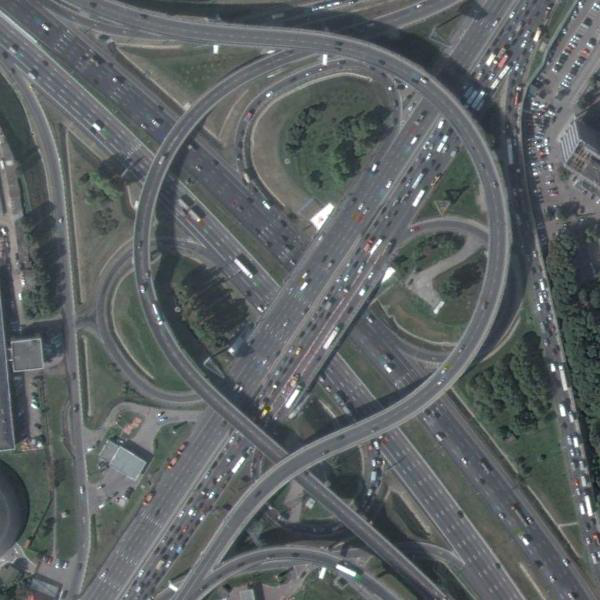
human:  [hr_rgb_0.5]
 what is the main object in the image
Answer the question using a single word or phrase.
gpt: viaduct